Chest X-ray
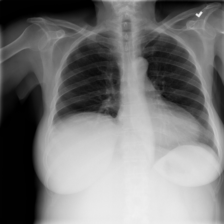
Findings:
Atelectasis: negative
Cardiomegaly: negative
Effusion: negative
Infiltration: negative
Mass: negative
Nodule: negative
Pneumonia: negative
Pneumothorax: negative
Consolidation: negative
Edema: negative
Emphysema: negative
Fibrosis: negative
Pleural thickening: negative
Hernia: negative